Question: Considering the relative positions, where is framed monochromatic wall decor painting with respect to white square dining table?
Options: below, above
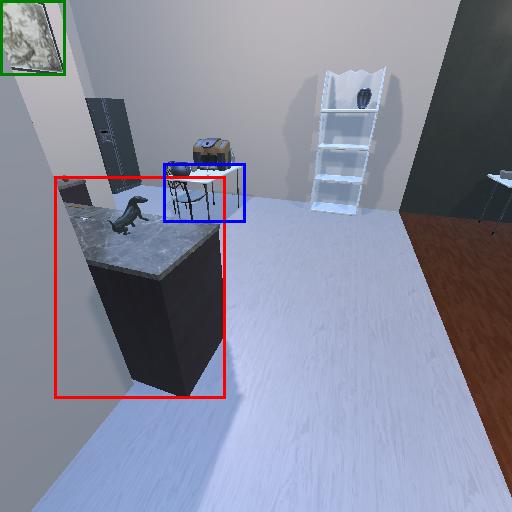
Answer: below